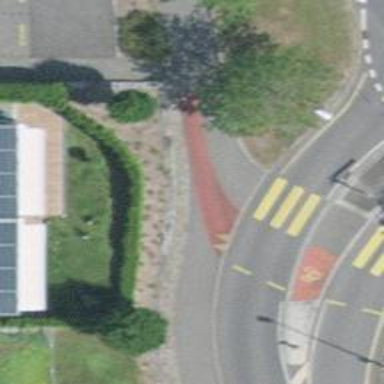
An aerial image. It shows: Kerb serving as barrier.